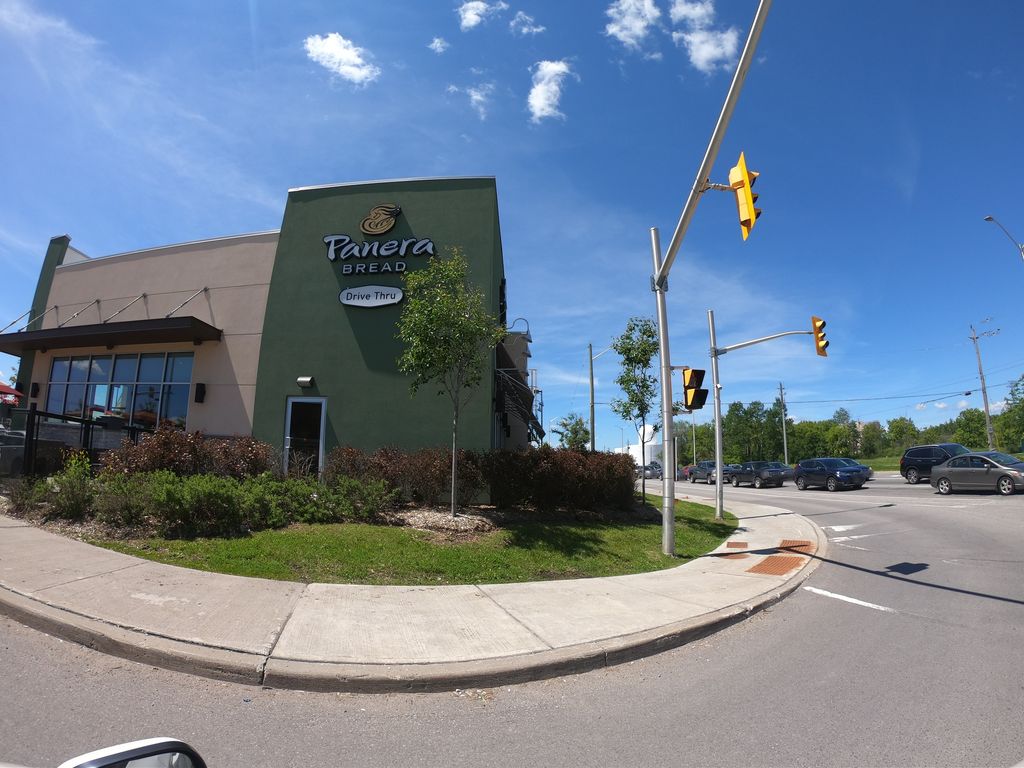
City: ottawa-gatineau